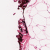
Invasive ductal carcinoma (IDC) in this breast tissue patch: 0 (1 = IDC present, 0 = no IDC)